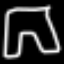
Label: pants